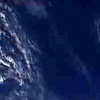
Label: water